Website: lowes
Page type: newsletter-management
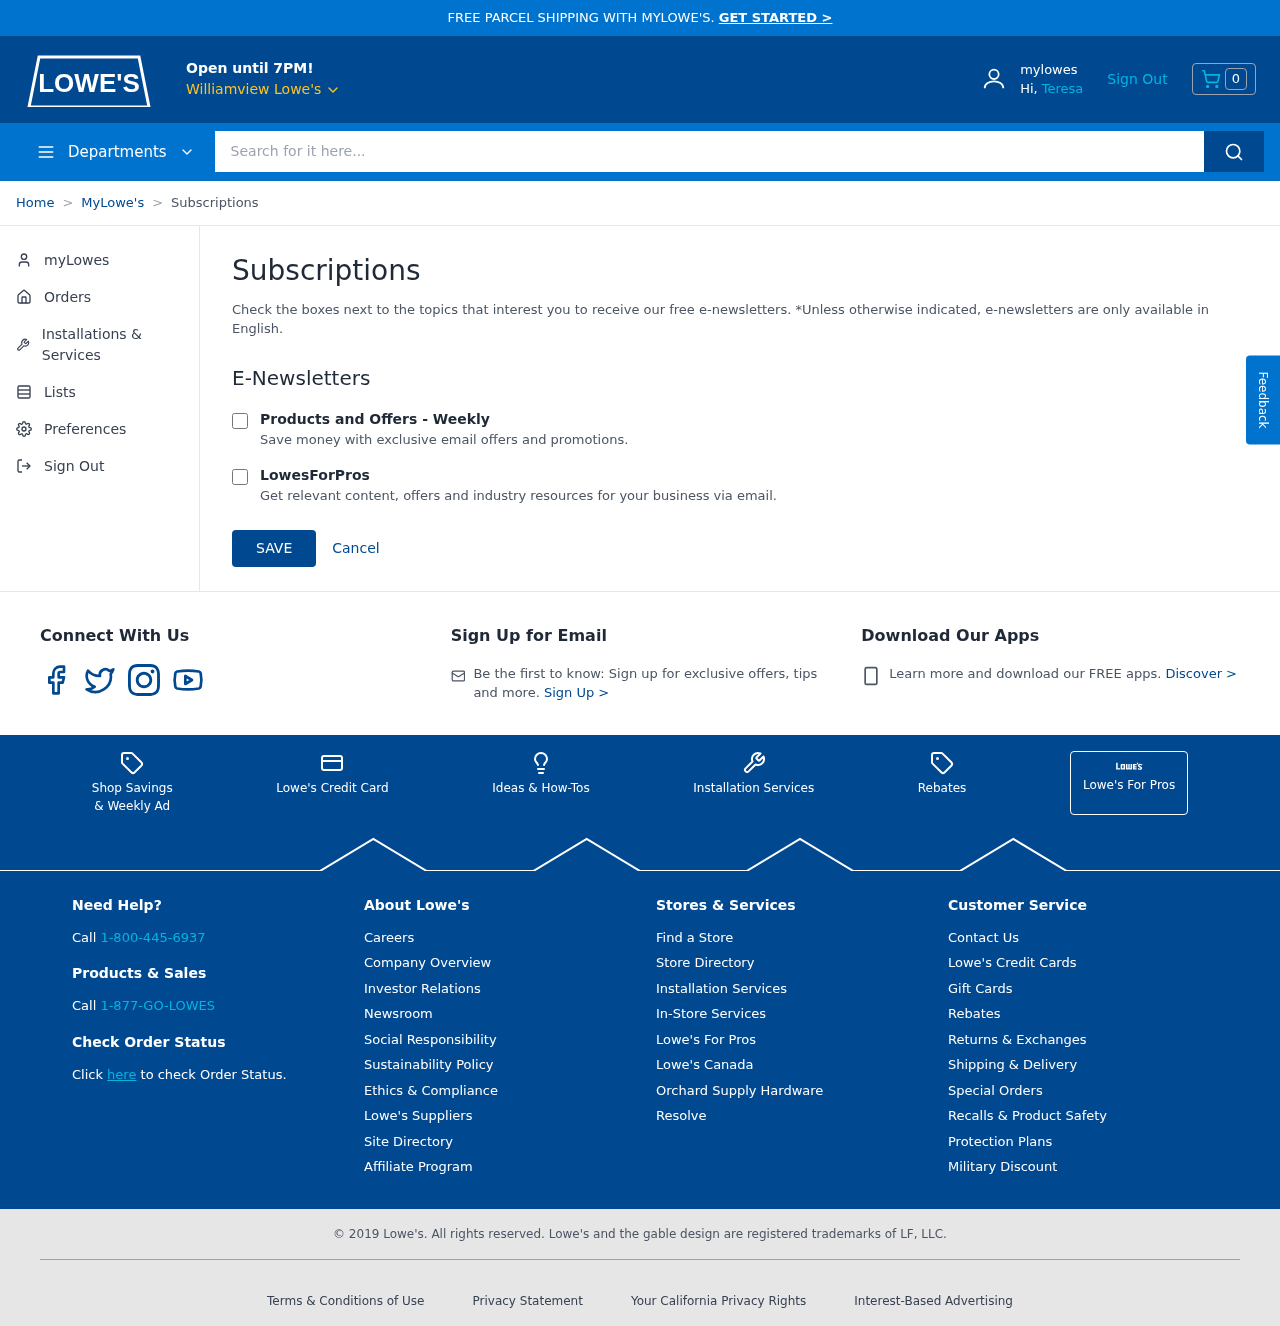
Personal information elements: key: PII_CITY
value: Williamview Lowe's
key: PII_FIRSTNAME
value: Teresa
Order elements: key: ORDER_NUM_ITEMS
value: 0
Search elements: key: HEADER_SEARCH
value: Search for it here...